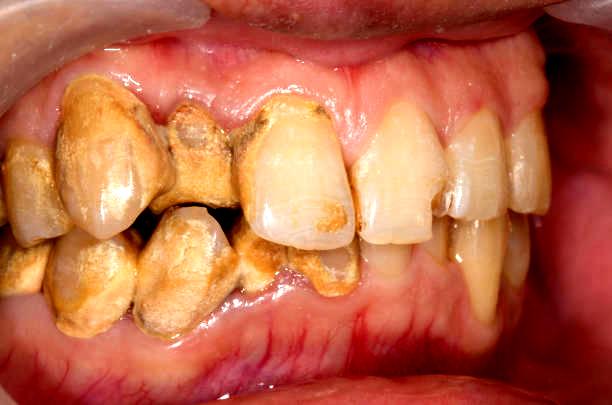
Condition: Calculus